Question:
I dont want to update the password fields.how to use this.Im using md5 encode for password.So i dont want to update the password field in yii framework.any help appreciated??
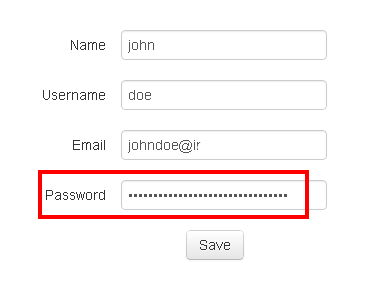
Answer: In your model you must do something like this:
'''
public function rules() {
return array(
array('name, username, email, password', 'required', 'on' => 'create'),
array('name, username, email', 'required', 'on' => 'update'),
);
}
'''
Lets say that the scenario that you run now is the update. So I don't require the password there. I require it only in the create scenario that you may have. So in the view file that you have you remove the password field and inside the action that you have you include this:
'''
$model->setScenario('update');
'''
so it will not require the password and it will remain the same.
For the password change you can create a new action (ex. actionPassChange) where you will require to type twice the new password.